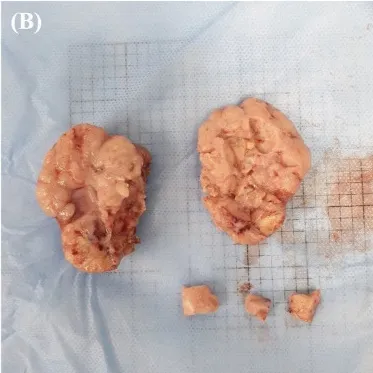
Gross morphological features of right renal mass in a dog with RCC. (B) Surgically removed mass of size 50 x 65 mm, with a lumpy bumpy parenchyma, an indistinct corticomedullary junction, and an irregular margin; findings suggest a fully tumorous transformation with total loss of normal structure. RCC, renal cell carcinoma.
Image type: medical_photograph (other_medical_photograph)